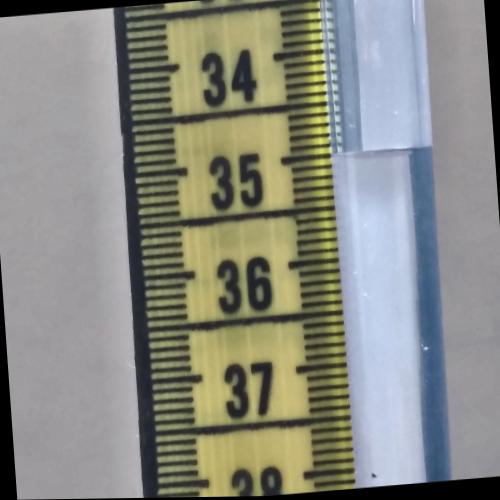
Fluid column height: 35.0 cm